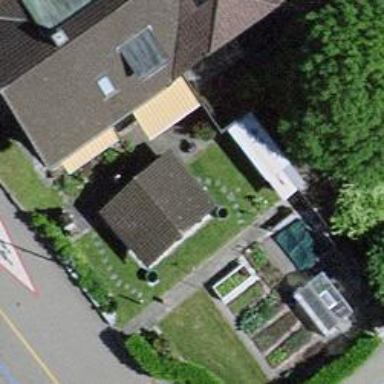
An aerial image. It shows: Shed.